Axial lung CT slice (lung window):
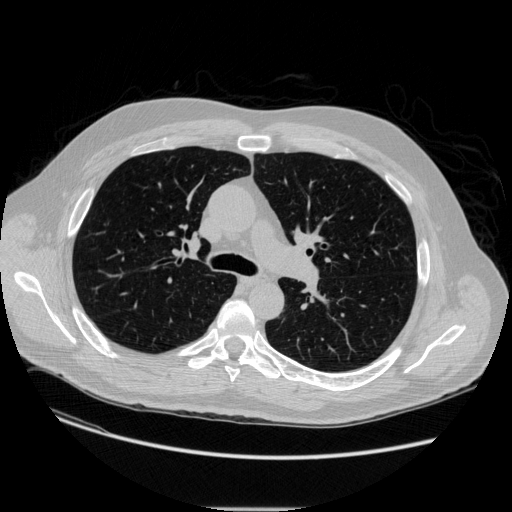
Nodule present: no